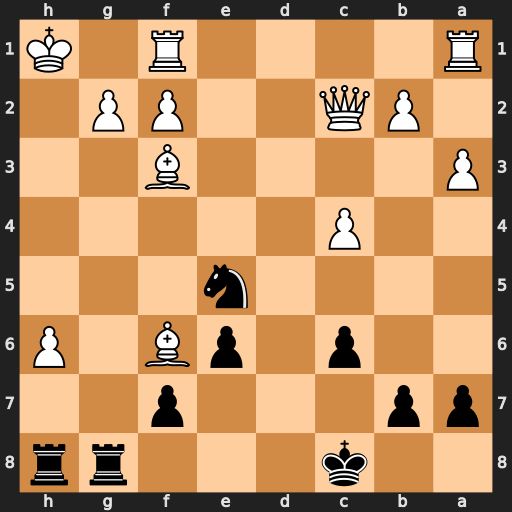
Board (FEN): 2k3rr/pp3p2/2p1pB1P/4n3/2P5/P4B2/1PQ2PP1/R4R1K
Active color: b
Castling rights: -
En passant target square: -
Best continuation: Rxh6+ Bh5 Rxh5+ Bh4 Rxh4+ Kg1 Nf3#